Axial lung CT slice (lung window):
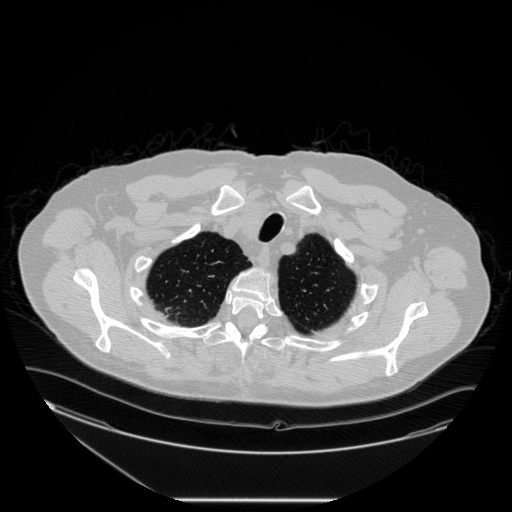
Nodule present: no